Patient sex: M
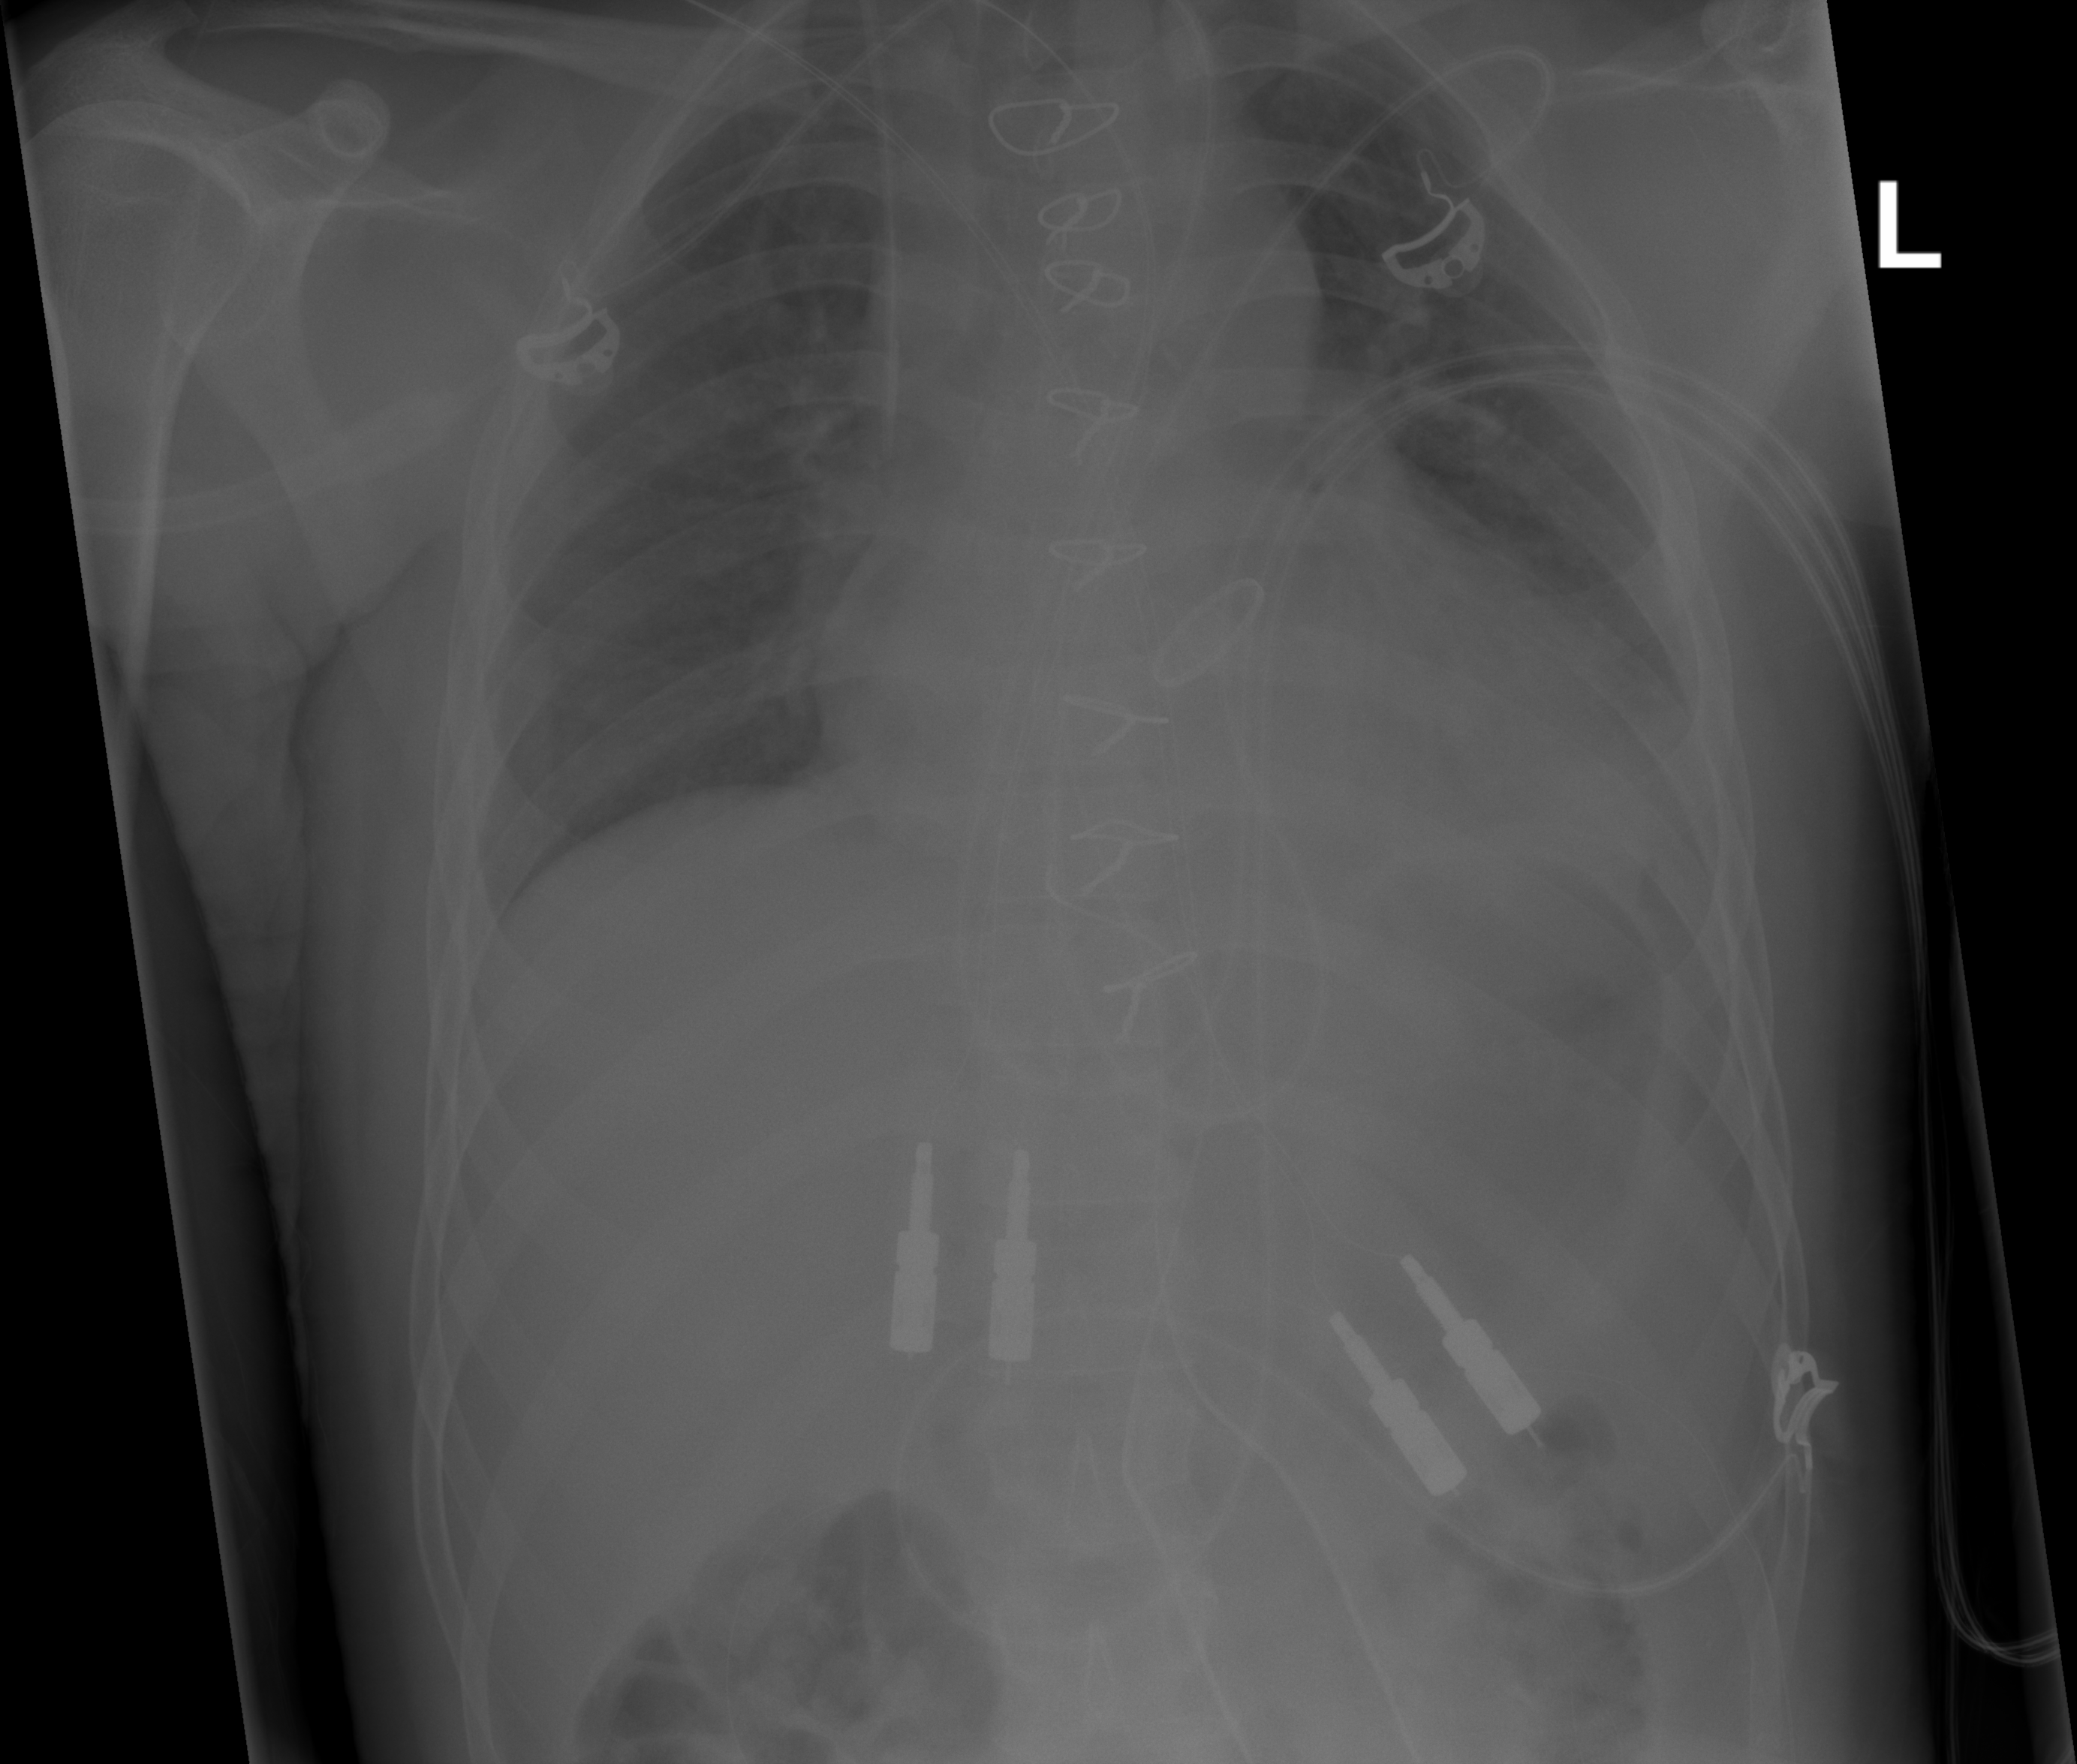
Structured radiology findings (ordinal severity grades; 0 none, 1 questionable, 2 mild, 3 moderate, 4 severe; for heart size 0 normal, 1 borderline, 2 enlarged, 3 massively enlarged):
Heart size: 2
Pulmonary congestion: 0
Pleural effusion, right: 0
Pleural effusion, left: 0
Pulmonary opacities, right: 0
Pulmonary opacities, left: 0
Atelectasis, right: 0
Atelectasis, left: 2